Question: Please have a look at this code sample taken from overridden 'onTouchEvent' of a 'View',
'''
@Override
public boolean onTouchEvent(MotionEvent event) {
float eventX = event.getX();
float eventY = event.getY();
switch (event.getAction()) {
case MotionEvent.ACTION_DOWN:
//code move pointer position
break;
case MotionEvent.ACTION_MOVE:
// code to draw line from x to y
break;
case MotionEvent.ACTION_UP:
//Release pointer
break;
default:
return false;
}
}
'''
This draws line fine, But the issue is when I touch one corner with the single finger and touch next corner of the screen with another finger and hold it then release the first finger. It draws line automatically from one finger to another. But in my app, it should be mandatory for the user to draw line manually by using a single finger.

To overcome this issue I tried as far as I could. It's not either a 'Multitouch' event.
Is this fault of the Android framework?
I downloaded many drawing apps from to check if they've prevented such auto drawing. But all the apps behave same as my one.
How can I resolve this?
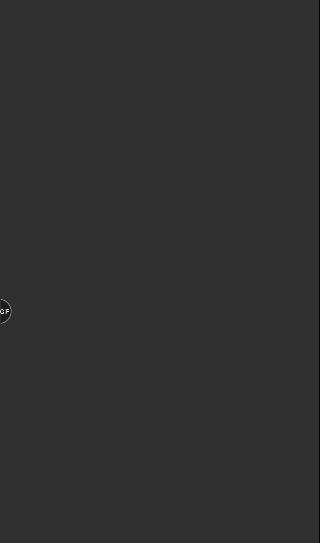
Answer: you just add 'case MotionEvent.ACTION_POINTER_UP' and release your points.
when your case in 'case MotionEvent.ACTION_POINTER_UP',at this time, you up your finger,the program will run in action_move,at this time ,your just break off this action.
my example like this:
'''
boolean isRelease = false;
@Override public boolean onTouchEvent(MotionEvent event) {
switch (event.getAction()) {
case MotionEvent.ACTION_DOWN:
isRelease = false;
//code move pointer position
break;
case MotionEvent.ACTION_MOVE:
if (isRelease) {
return true;
}
// code to draw line from x to y
break;
case MotionEvent.ACTION_POINTER_UP:
isRelease = true;
//Release pointer
break;
case MotionEvent.ACTION_UP:
isRelease = true;
//Release pointer
break;
}
return true;
}
'''
sorry for my poor English.